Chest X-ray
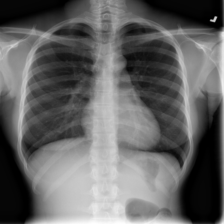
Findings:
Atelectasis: negative
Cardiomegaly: negative
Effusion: negative
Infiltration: negative
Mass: negative
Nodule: negative
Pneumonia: negative
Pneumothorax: negative
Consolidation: negative
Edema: negative
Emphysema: negative
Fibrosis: negative
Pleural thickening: negative
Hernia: negative